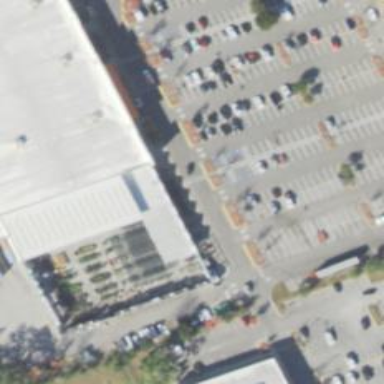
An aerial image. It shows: Parking space.